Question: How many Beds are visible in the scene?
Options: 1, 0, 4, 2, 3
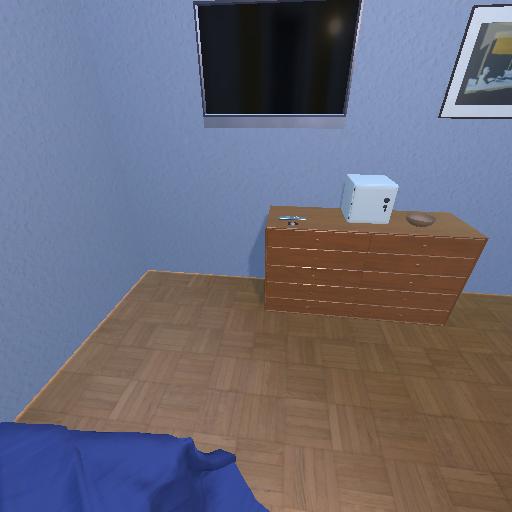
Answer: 1